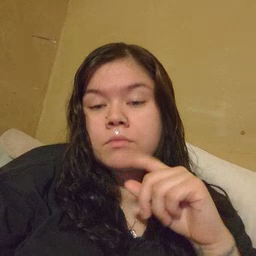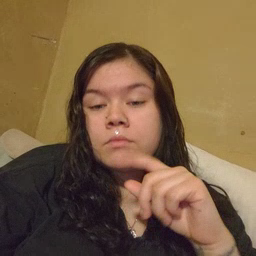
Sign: boy